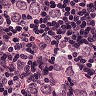
Metastatic tissue present: yes